Field crop: tomato
Growth stage: 1
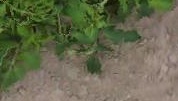
Species: tomato